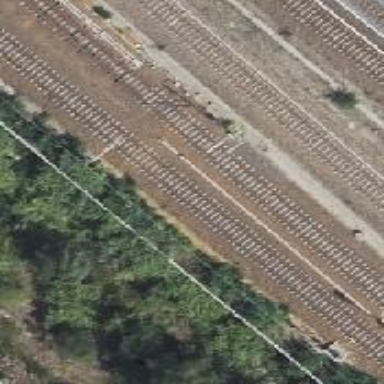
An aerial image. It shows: Railway signal.